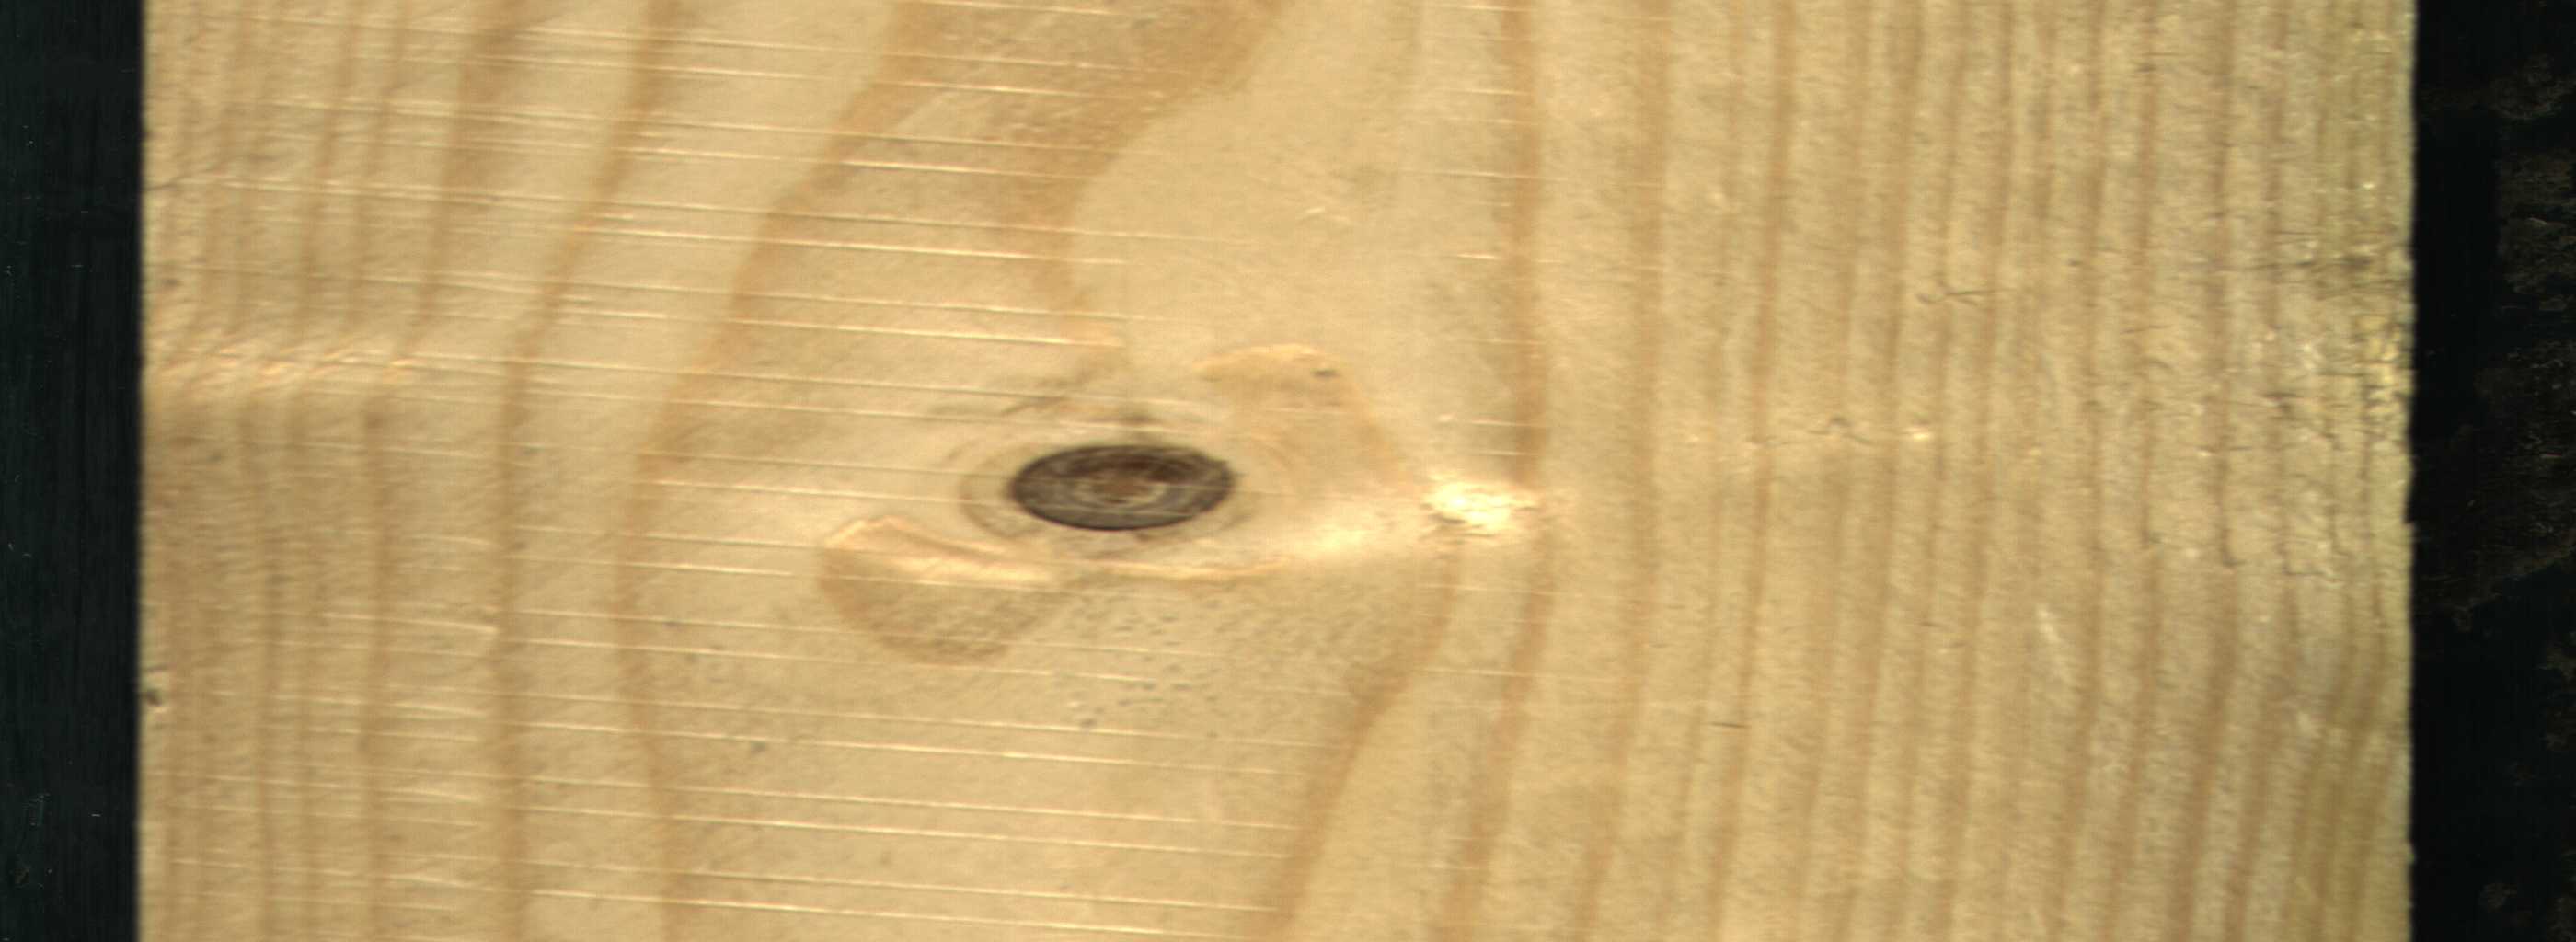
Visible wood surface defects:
Live_Knot